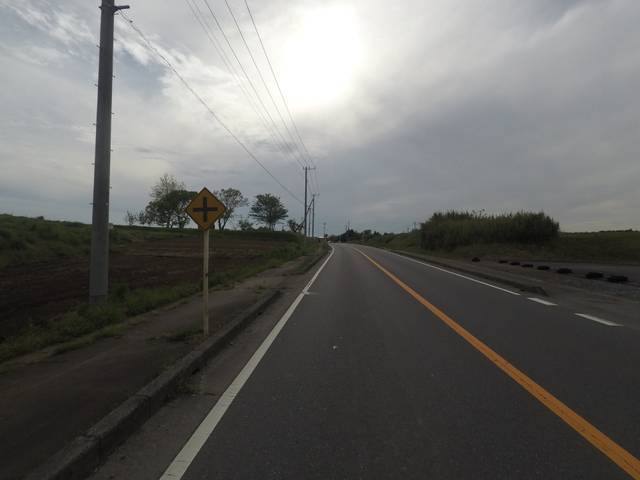
Region: Japan
Coordinates: 36.143, 140.09